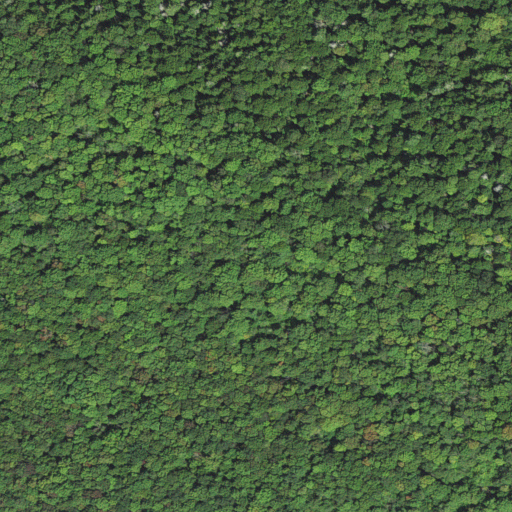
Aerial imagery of ridge(s) in West Virginia named Narrow Ridge containing deciduous forest, mixed forest, and open development